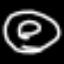
Label: donut